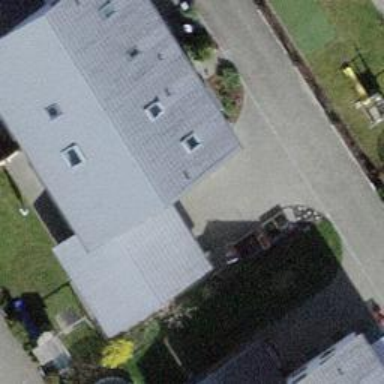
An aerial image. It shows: Garage.